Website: crate-barrel
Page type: billing-address
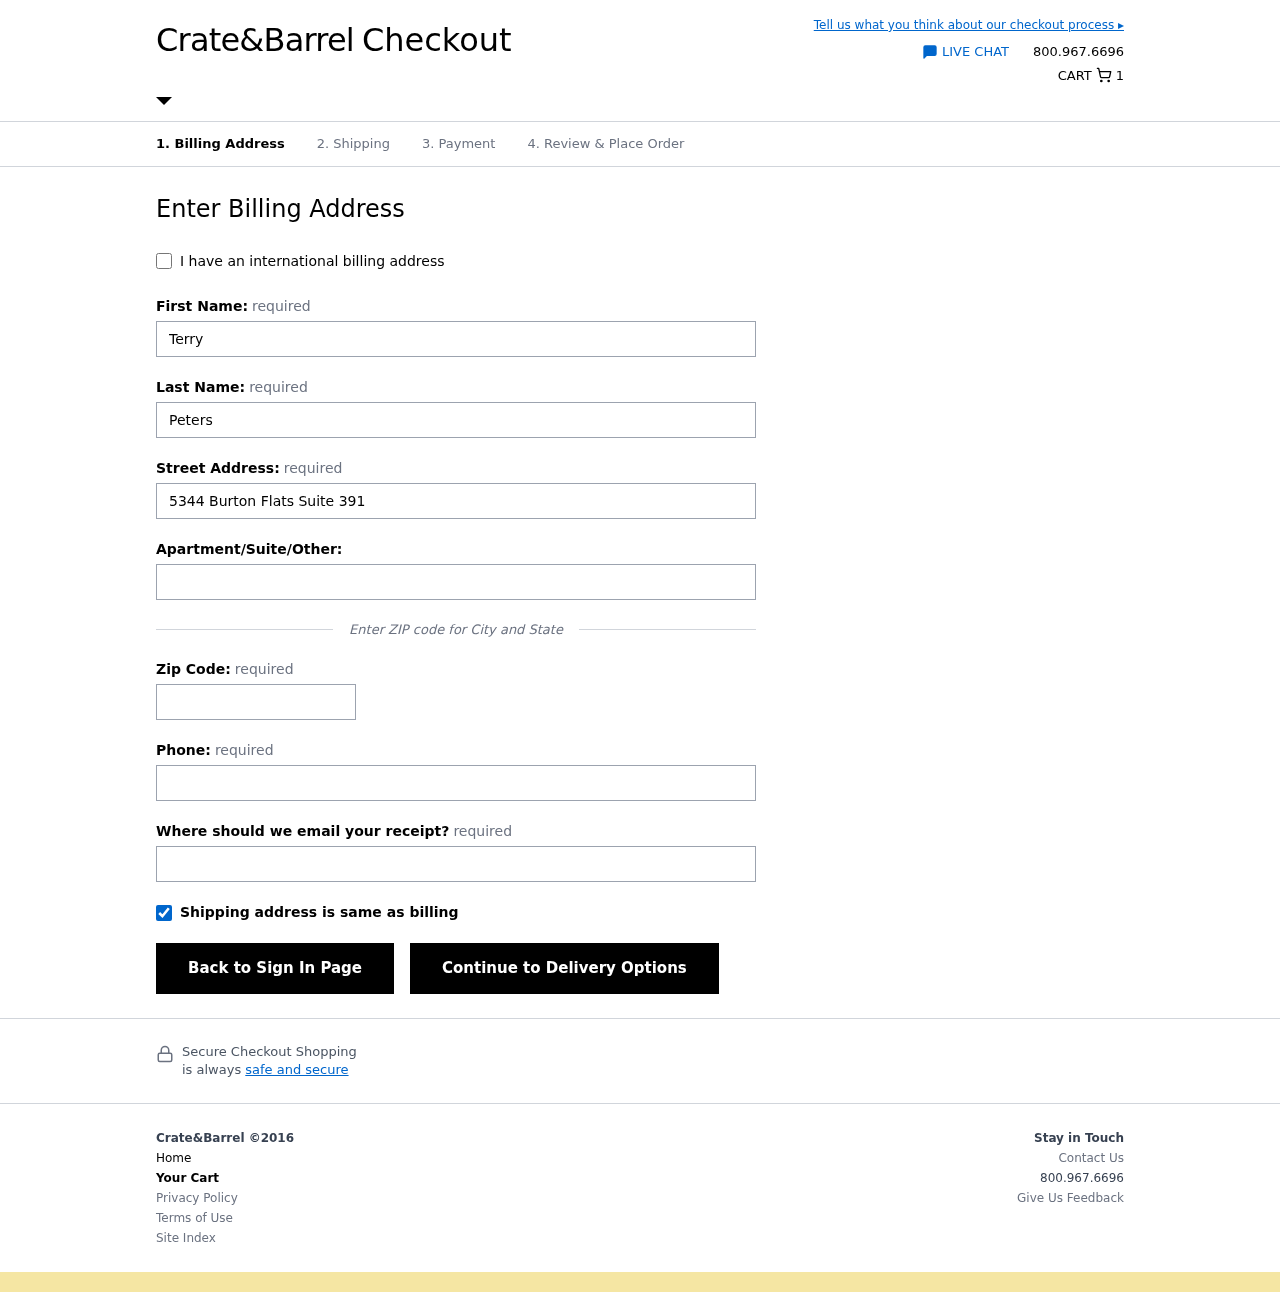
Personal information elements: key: PII_EMAIL
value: tpeters@hotmail.com
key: PII_FIRSTNAME
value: Terry
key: PII_LASTNAME
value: Peters
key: PII_PHONE
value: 9929270043
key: PII_POSTCODE
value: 82162
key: PII_STREET
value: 5344 Burton Flats Suite 391
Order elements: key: ORDER_NUM_ITEMS
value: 1